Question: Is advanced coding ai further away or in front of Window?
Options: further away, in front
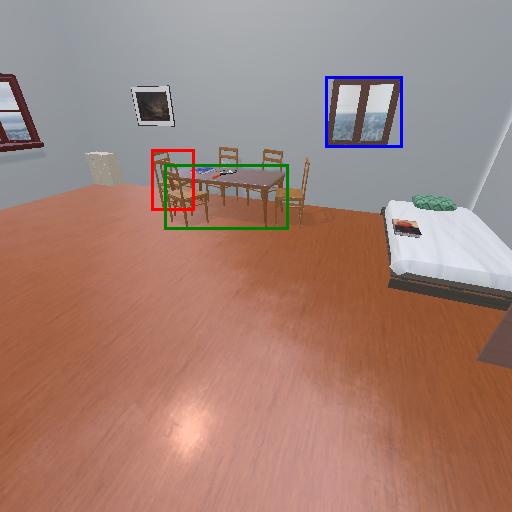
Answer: further away